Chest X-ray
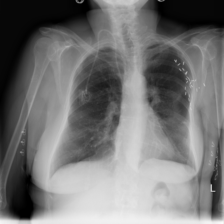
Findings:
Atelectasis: negative
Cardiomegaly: negative
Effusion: negative
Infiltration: negative
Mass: negative
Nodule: negative
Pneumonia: negative
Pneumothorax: negative
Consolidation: negative
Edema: negative
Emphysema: negative
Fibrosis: negative
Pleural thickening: negative
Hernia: negative